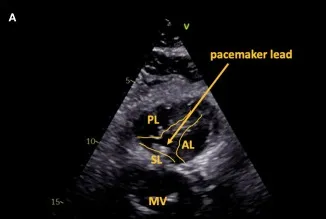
Case 1: Septal leaflet impingement by pacemaker lead. Central lead position with impingement of the septal leaflet is shown via subcostal en face view of the tricuspid valve.
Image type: radiology (ultrasound)